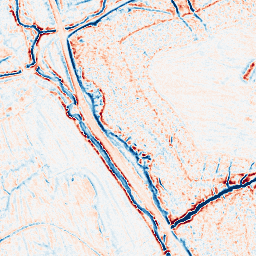
Category: edge_preserving
Decomposition family: bilateral
Decomposition parameters: d: 9
sigma_color: 75
sigma_space: 100
Upsampling method: bspline
Upsampling parameters: scale: 4
Upsampling scale: 4